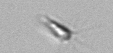
Label: Calciopappus